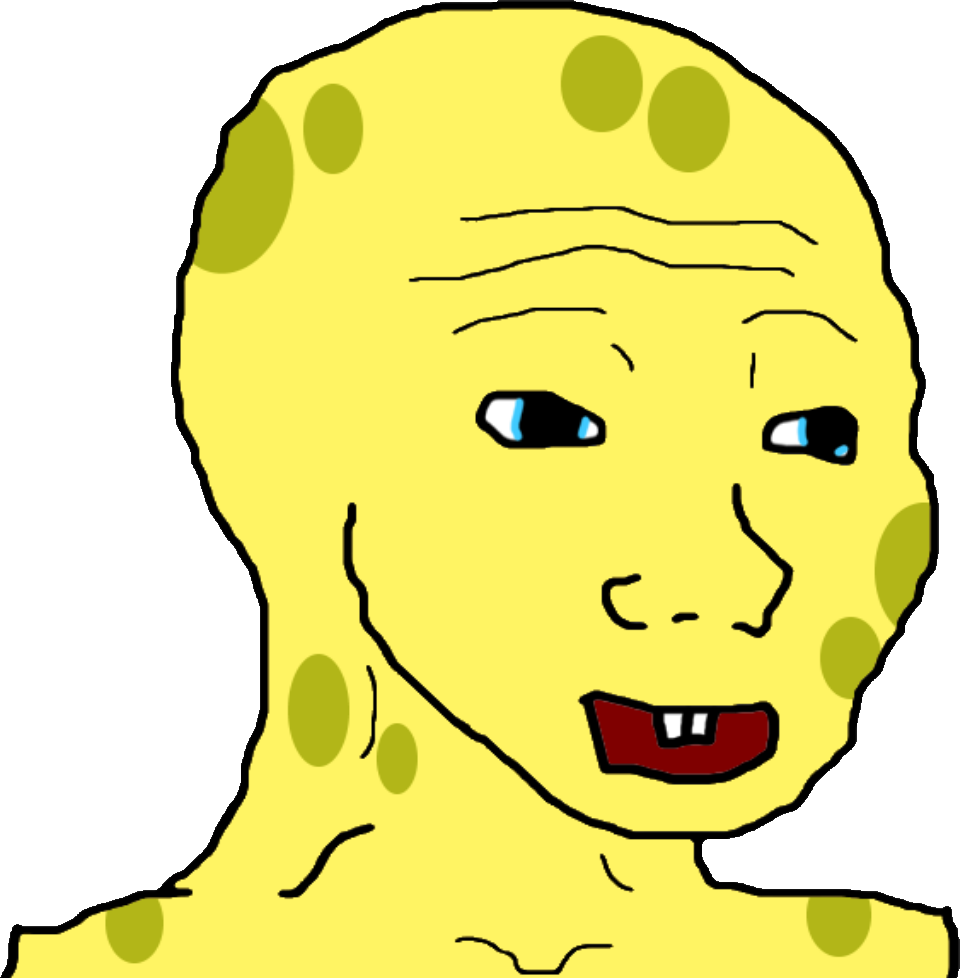
Label: 5_Bloomer